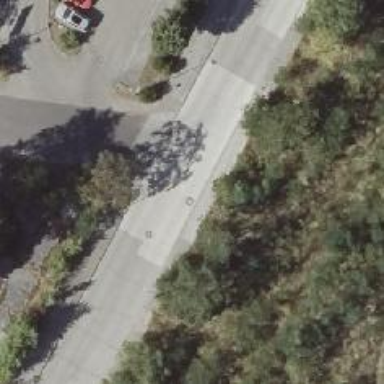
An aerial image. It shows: Asphalt service road.